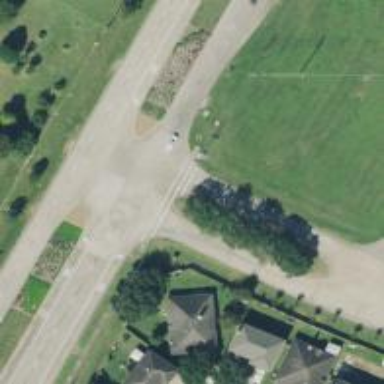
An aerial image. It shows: Residential road.